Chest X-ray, PA view. Patient: 66 years old, sex M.
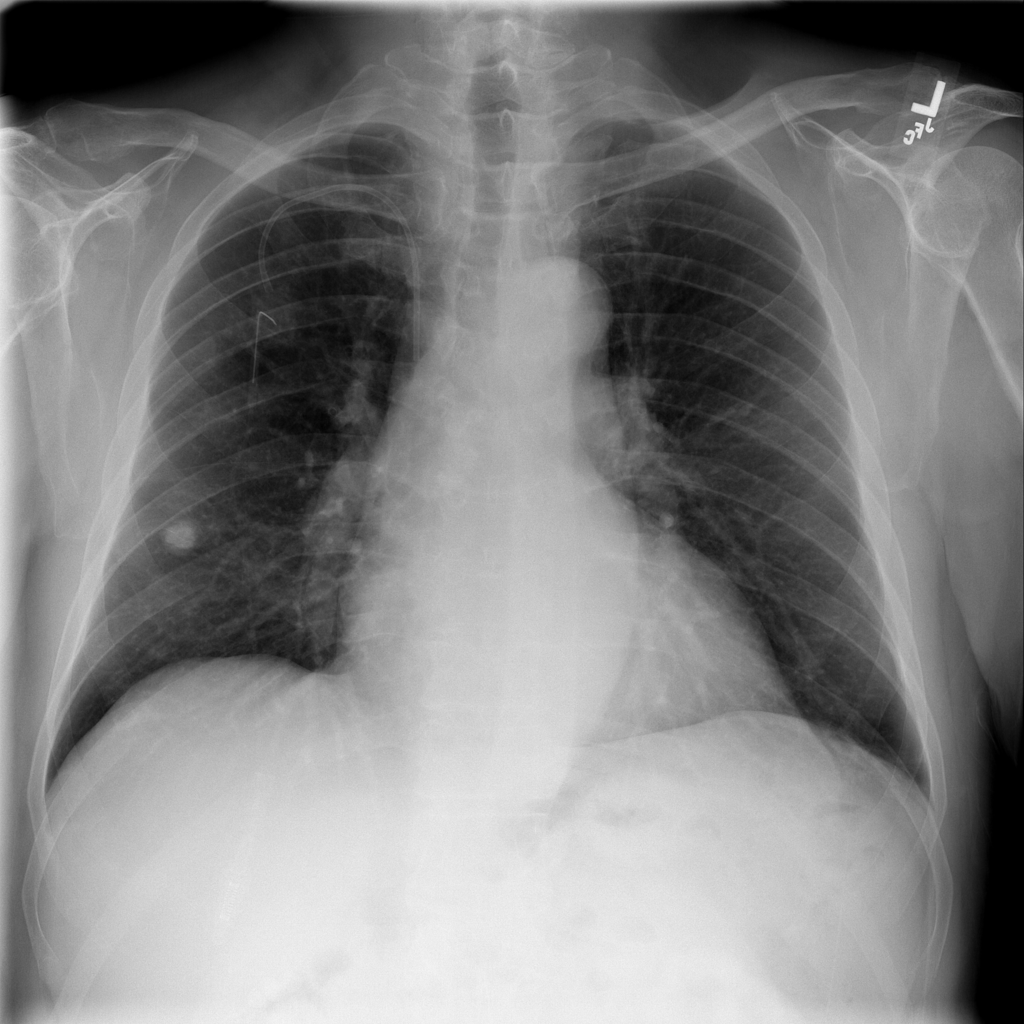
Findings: Cardiomegaly